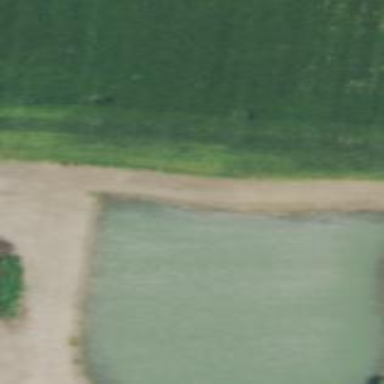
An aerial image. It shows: Picturesque pond located within basin area.